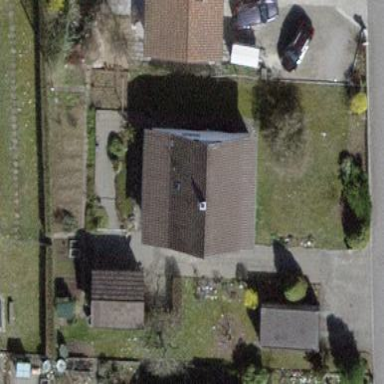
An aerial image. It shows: Residential building.